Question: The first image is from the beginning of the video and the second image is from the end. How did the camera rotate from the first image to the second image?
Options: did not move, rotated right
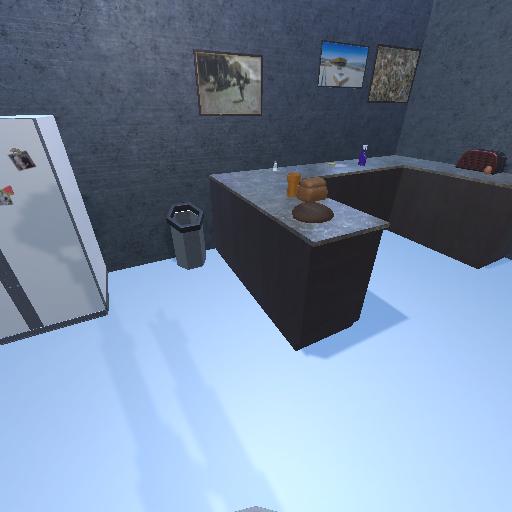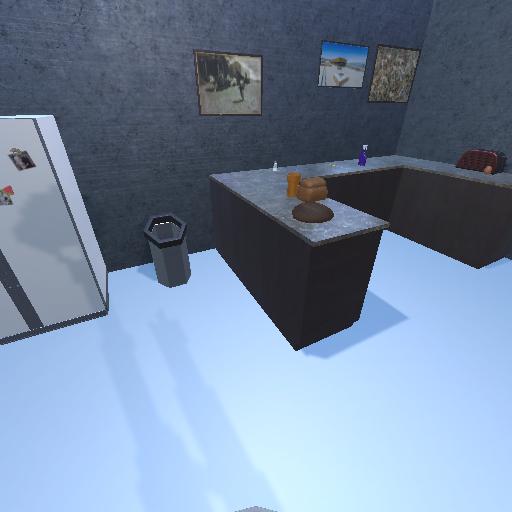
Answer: did not move